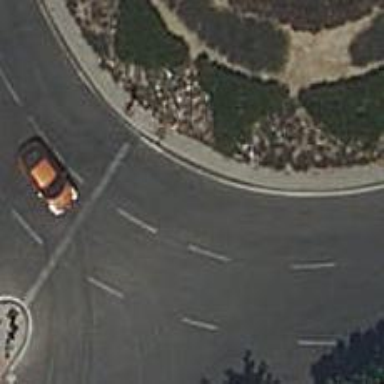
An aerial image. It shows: Tertiary road with asphalt surface leading to circular junction.